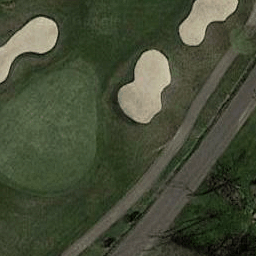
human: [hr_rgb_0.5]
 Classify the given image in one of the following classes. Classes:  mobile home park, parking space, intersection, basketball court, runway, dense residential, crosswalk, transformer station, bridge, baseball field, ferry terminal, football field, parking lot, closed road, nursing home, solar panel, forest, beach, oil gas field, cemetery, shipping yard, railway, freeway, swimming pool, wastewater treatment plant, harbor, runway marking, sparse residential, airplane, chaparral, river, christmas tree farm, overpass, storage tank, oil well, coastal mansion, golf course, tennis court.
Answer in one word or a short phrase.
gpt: golf course